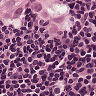
Metastatic tissue present: yes